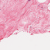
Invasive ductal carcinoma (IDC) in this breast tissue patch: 0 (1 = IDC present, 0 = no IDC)